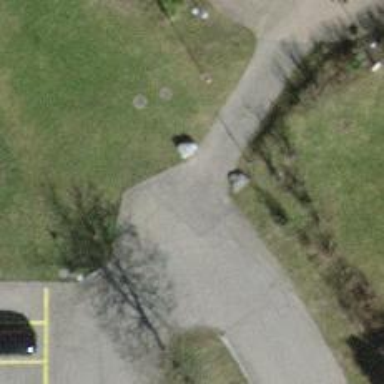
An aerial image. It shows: Footway made of paving stones.